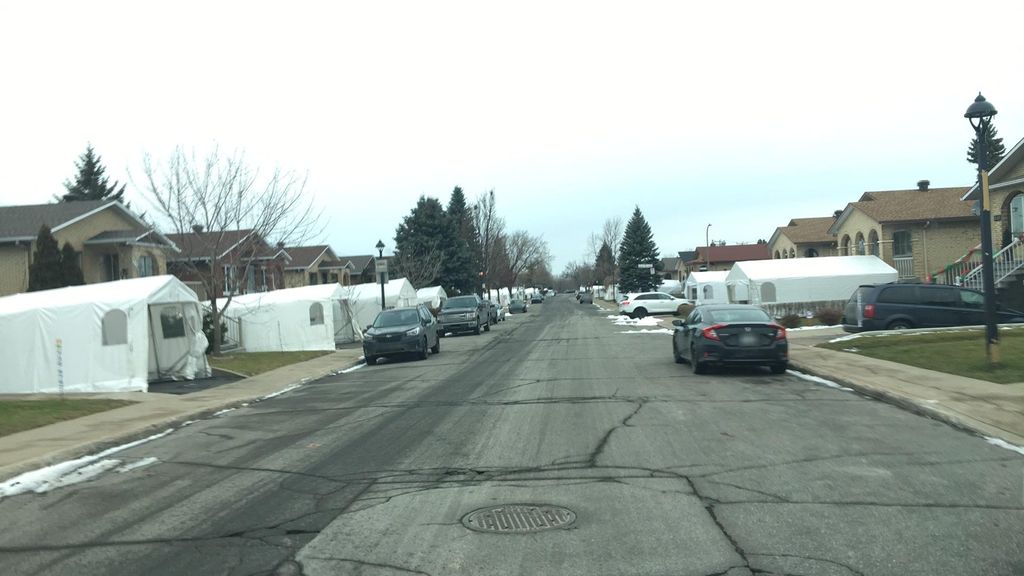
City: montreal